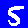
Digit: 5